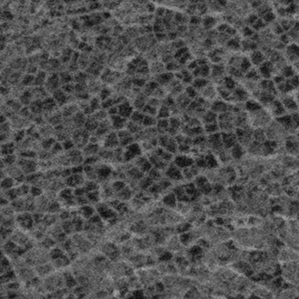
Label: frost